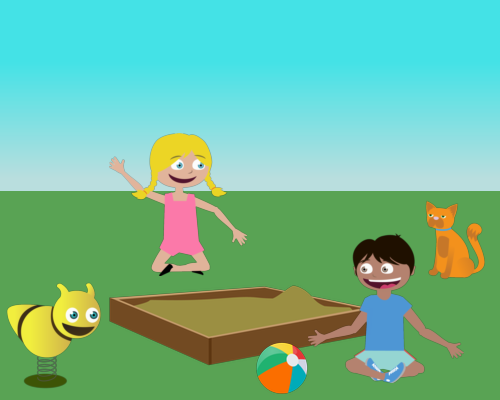
in the lower left corner there is a spring bee with a sandbox to the right of it and behind the box is a kneeling girl waving to a cat on the right side and in front of the box there is a happy boy sitting with a beach ball